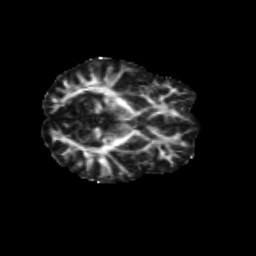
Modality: FA
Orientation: axial
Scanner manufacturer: siemens
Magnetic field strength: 3 T
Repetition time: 9.2 s
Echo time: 0.084 s